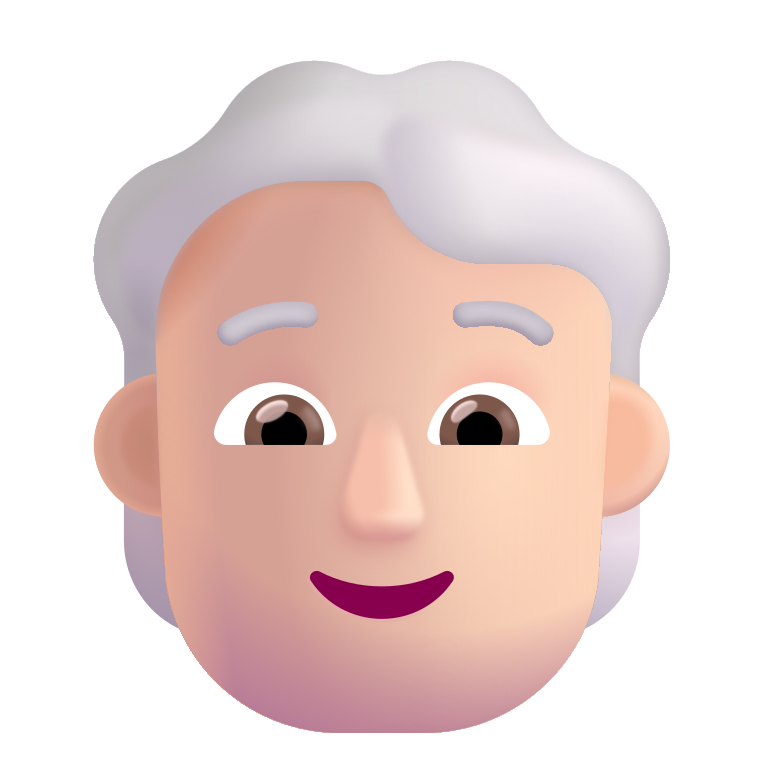
person white hair color light